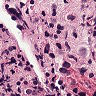
Metastatic tissue present: yes